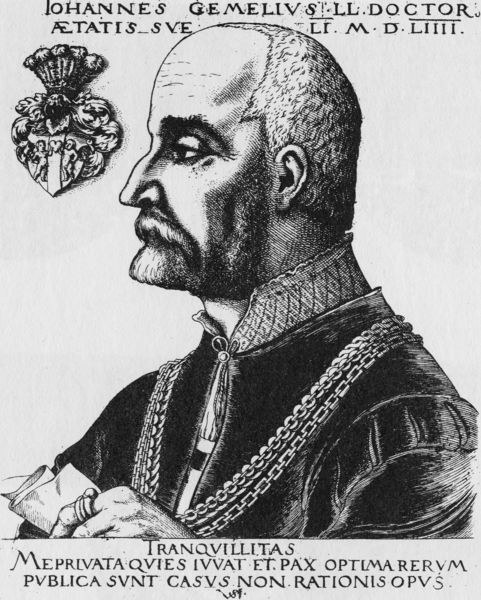
Titel: Bildnis des Johannes Gemmel
Künstler: Virgil Solis
Institution: (Seriendruck)
Schlagwörter: hand, kopf, mann, schatten, weiß, finger, frisur, grau, haar, licht, mund, nase, ohr, profil, schwarz, stirn, zeichnung, blick, schleife, alt, bart, augen, federn, gesicht, johannes, kragen, mensch, samt, vollbart, bild, bildnis, herr, portrait, porträt, feld, auge, haare, mantel, stoff, blatt, brustbild, kinn, renaissance, schulter, engel, schrift, papier, italien, kette, grafik, graphik, ernst, inschrift, streng, glatze, platte, wange, knöchel, jahreszahl, weste, ring, halskette, name, zettel, fingerring, ringe, druck, schwarzweiss, schraffur, radierung, stich, text, ketten, backenbart, stehkragen, pupille, geheimratsecken, braue, rolle, wappen, schläfe, wangenknochen, brief, wams, haaransatz, herz, schriftstück, putten, kupferstich, putti, drachen, schließe, doktor, dokument, nasenflügel, latein, lateinisch, rat, lid, amtskette, cranach, helmzier, gragen, rasur, doctor, ringer, amt, kragne, schuhter, ratsherr, amtsrat, gemelius, wenig haar, schulterwulst